Interaction volume radius: 5 \u00c5
Interaction volume height: 40 \u00c5
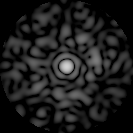
Disorder parameter: 0.8172